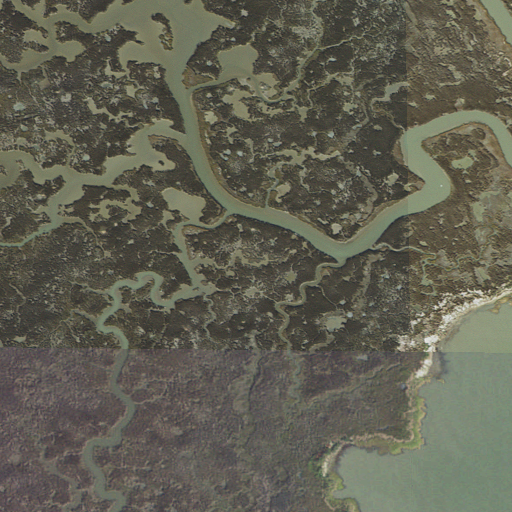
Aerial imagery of island in Maryland named Horse Hammock containing herbaceous wetlands and open water